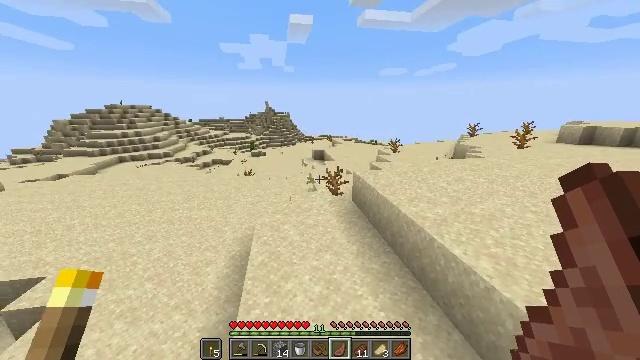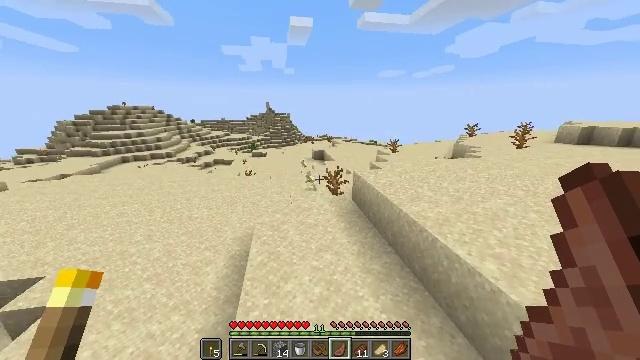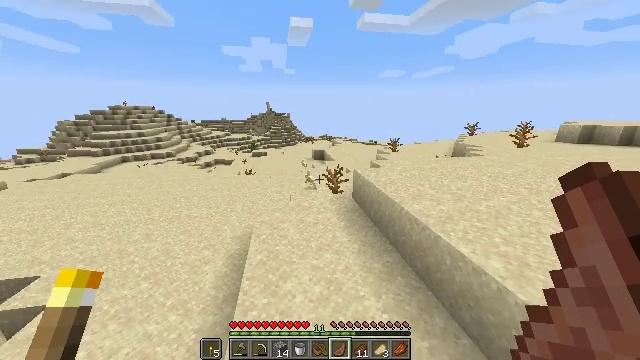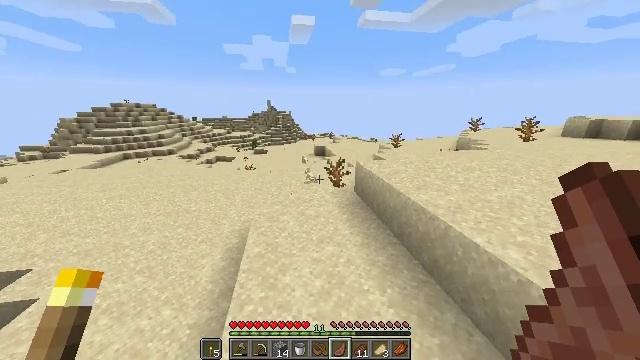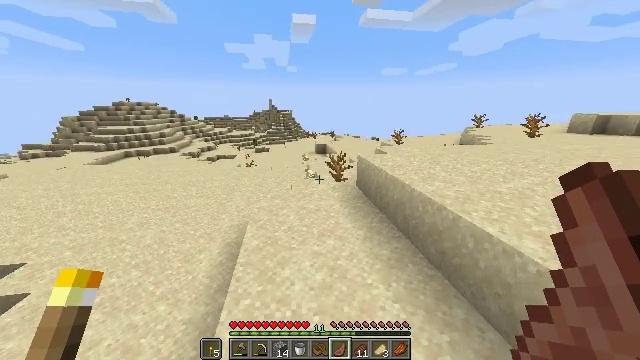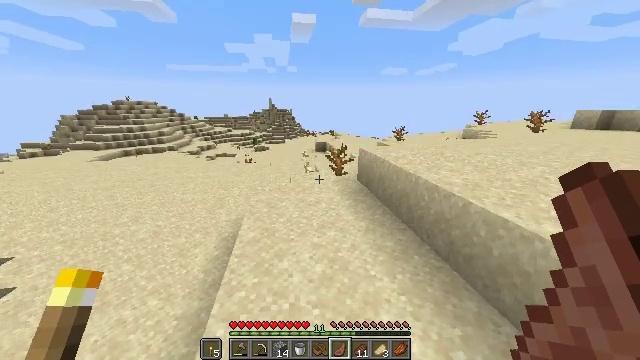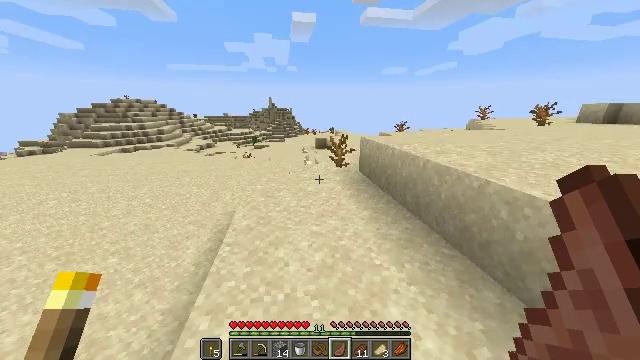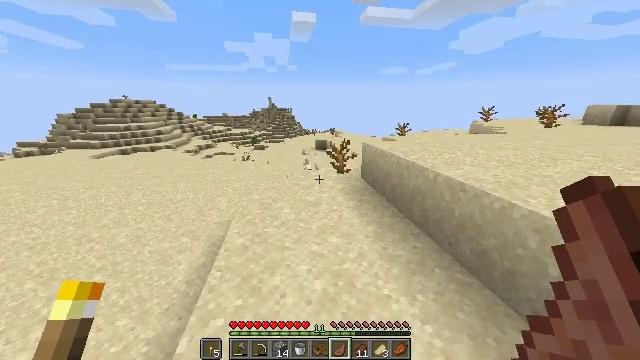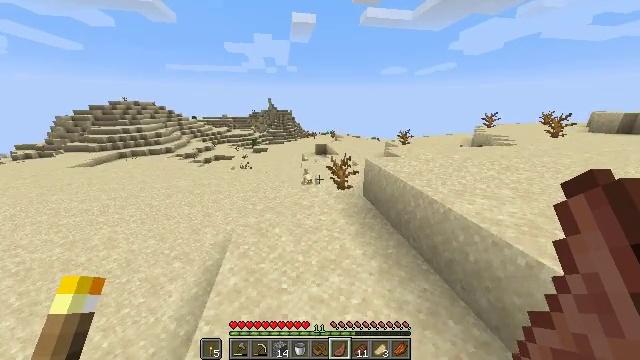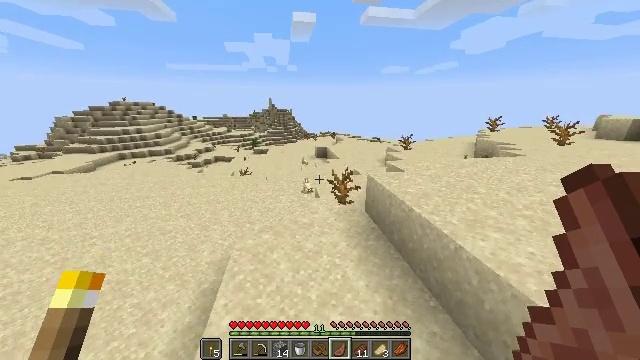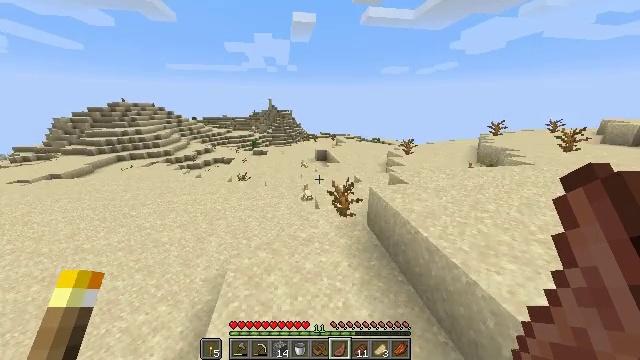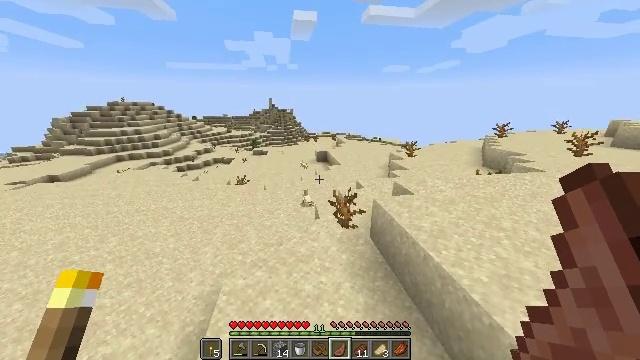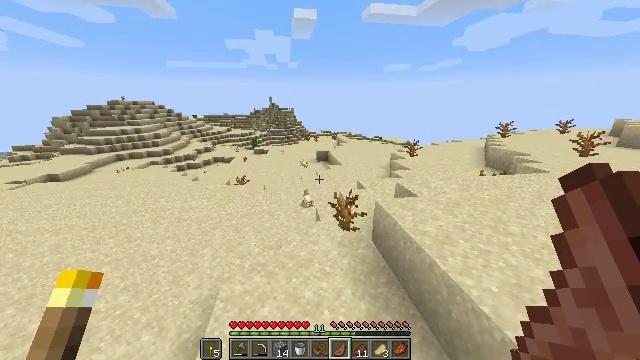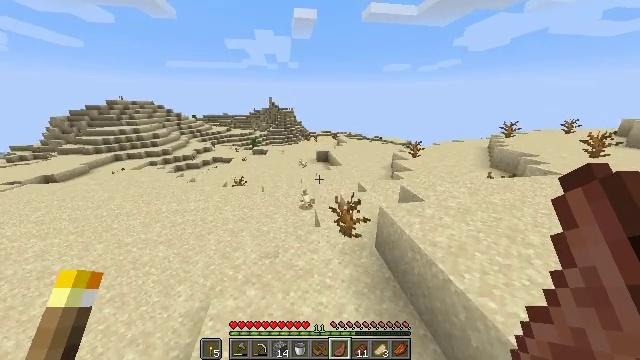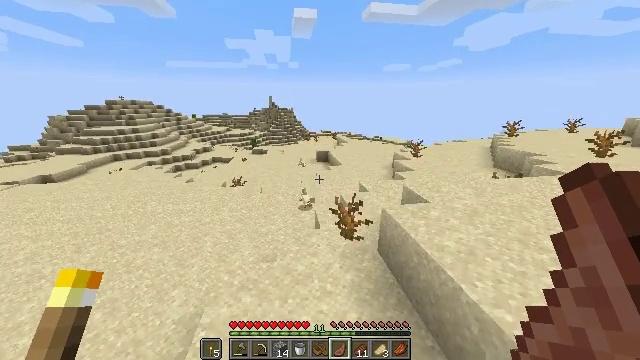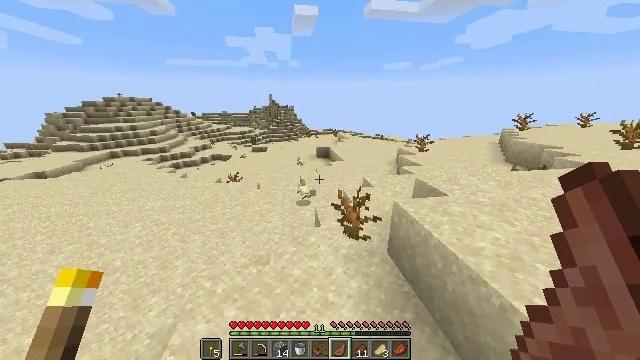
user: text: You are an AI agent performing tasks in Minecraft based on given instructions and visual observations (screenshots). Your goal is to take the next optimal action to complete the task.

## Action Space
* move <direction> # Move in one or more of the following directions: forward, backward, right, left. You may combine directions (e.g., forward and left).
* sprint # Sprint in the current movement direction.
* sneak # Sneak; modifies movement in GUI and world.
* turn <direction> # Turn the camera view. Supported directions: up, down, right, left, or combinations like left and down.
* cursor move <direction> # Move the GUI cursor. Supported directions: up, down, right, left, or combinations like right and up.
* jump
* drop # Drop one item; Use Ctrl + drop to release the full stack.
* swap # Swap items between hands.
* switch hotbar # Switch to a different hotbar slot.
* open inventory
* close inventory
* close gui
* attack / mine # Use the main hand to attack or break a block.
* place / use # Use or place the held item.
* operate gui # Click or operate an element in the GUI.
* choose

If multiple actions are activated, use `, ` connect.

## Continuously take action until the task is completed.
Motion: motion action
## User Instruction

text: Kill mobs.
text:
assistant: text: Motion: move forward, sprint, jump
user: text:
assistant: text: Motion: move forward, sprint, jump
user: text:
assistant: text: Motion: move forward, sprint, jump
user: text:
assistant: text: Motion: move forward, sprint, jump
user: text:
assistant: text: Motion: move forward, sprint, jump
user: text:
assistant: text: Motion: move forward, sprint, jump
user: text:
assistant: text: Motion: move forward, sprint, jump
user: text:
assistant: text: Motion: move forward, sprint, jump
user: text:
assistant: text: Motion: move forward, sprint, jump
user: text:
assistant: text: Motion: move forward, sprint, jump
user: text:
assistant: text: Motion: move forward, sprint
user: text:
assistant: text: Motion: move forward, sprint
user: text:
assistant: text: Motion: move forward, sprint
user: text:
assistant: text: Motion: move forward, sprint
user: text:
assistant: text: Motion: move forward, sprint
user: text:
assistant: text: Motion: move forward, sprint
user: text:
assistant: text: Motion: move forward
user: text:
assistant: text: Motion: move forward
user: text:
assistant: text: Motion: move forward
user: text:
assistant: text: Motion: move forward, turn down
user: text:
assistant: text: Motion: move forward
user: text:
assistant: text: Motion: move forward
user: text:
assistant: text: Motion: move forward, turn down
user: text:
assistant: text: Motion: move forward
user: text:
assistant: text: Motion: move forward, turn down
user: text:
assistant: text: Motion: move forward
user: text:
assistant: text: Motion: move forward
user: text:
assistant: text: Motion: move forward, turn left and down
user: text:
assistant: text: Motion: move forward
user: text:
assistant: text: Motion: move forward, turn left and down